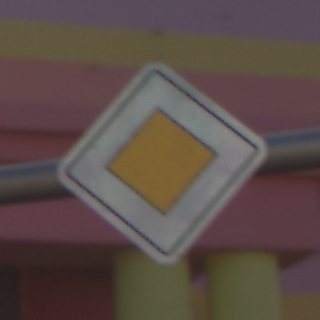
Verkehrszeichen: Vorfahrtsstrasse
Umgebung: Outdoor, Special
Tageszeit: MorningAfternoon
Wetter: PartlyCloudy
Licht: Natural
Jahreszeit: NotSpecified
Kontrast: HighContrast